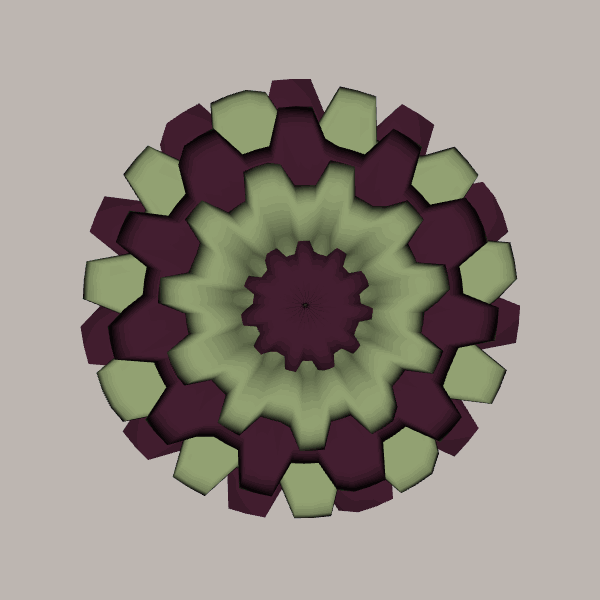
Background: light